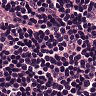
Metastatic tissue present: no